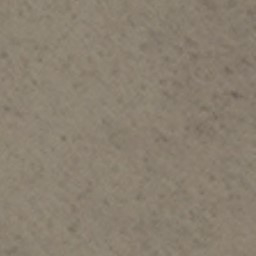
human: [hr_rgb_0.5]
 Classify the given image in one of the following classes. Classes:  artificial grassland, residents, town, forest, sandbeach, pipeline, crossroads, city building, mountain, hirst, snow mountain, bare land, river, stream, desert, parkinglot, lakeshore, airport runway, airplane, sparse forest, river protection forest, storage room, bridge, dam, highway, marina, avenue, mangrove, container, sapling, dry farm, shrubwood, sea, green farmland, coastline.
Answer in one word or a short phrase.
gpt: bare land